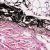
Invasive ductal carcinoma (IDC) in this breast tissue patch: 0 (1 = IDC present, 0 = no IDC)